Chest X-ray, PA view. Patient: 25 years old, sex M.
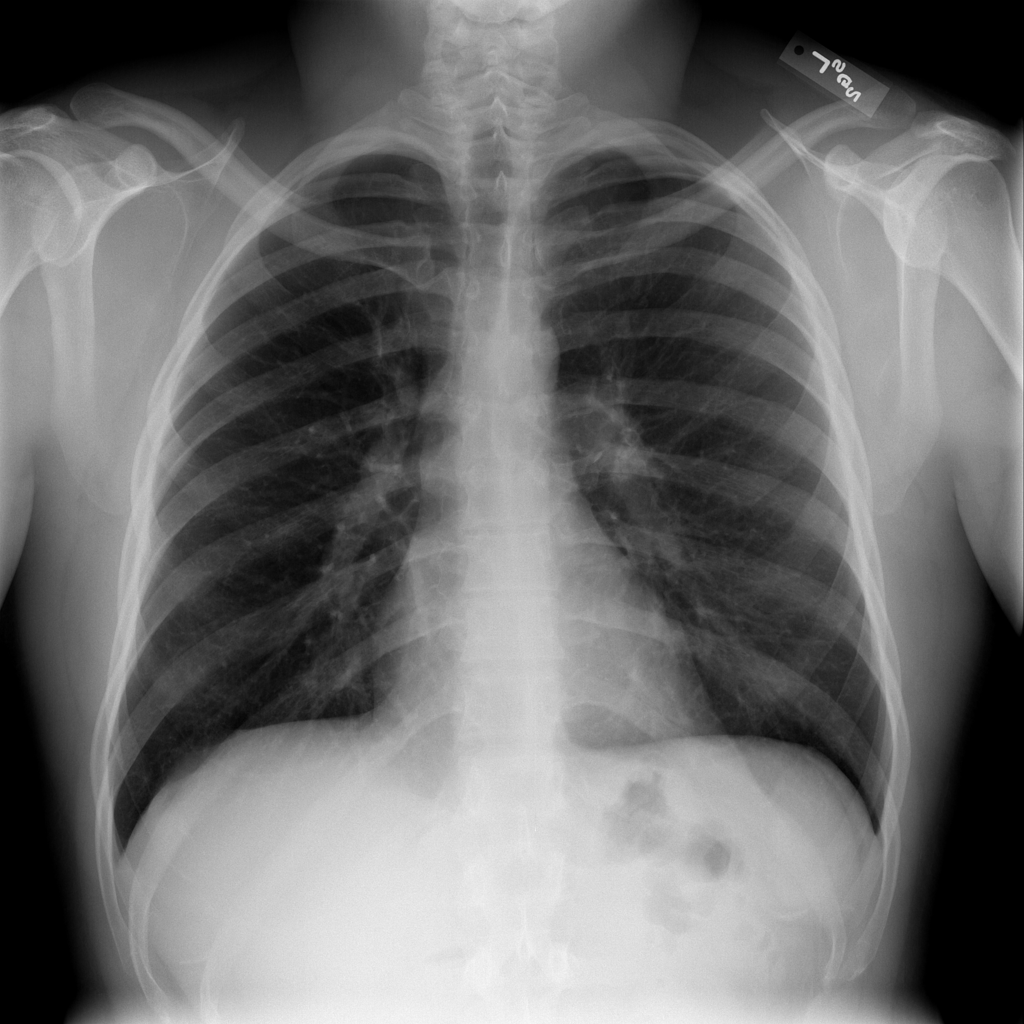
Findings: No Finding